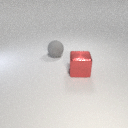
large gray rubber sphere behind large red metal cube